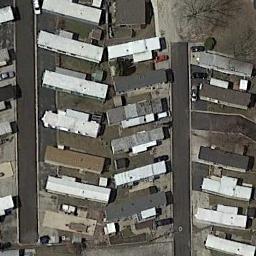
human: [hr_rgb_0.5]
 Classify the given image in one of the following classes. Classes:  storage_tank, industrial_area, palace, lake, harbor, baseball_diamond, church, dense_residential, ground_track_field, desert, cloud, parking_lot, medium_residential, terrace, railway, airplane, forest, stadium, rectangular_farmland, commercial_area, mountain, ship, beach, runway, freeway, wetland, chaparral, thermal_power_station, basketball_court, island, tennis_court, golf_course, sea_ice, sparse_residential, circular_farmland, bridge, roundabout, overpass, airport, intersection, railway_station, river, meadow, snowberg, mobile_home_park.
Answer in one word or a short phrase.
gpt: mobile_home_park